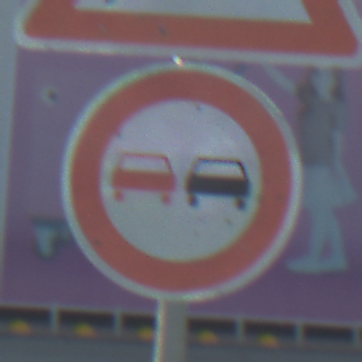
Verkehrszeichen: Ueberholverbot
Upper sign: WildwechselLinks
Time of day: MorningAfternoon
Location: Outdoor (Suburban)
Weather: PartlyCloudy
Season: NotSpecified
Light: Natural